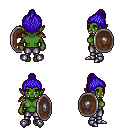
a pixel art fantasy rpg character, female body template, orc, green skin, leather shoulder armor, metal pants, blue short topknot hairstyle, bracelets, metal boots, shield, four views (front, back, left, right), 2x2 character sprite sheet, small pixel art, hard edges, no anti-aliasing